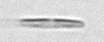
Label: pennate